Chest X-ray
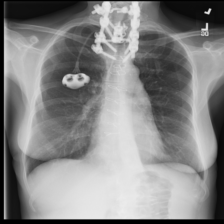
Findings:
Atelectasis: negative
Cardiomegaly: negative
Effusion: negative
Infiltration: negative
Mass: negative
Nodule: negative
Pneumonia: negative
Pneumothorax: negative
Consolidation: negative
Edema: negative
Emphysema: negative
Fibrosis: negative
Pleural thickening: negative
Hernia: negative